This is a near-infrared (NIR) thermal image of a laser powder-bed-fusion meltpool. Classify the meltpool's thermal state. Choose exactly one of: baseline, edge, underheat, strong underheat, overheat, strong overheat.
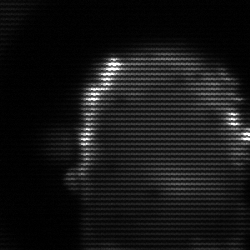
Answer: baseline